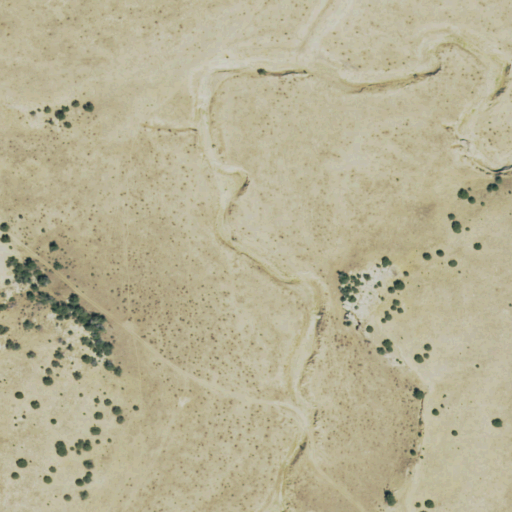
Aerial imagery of valley in Colorado named Devils Canyon containing grassland and shrub